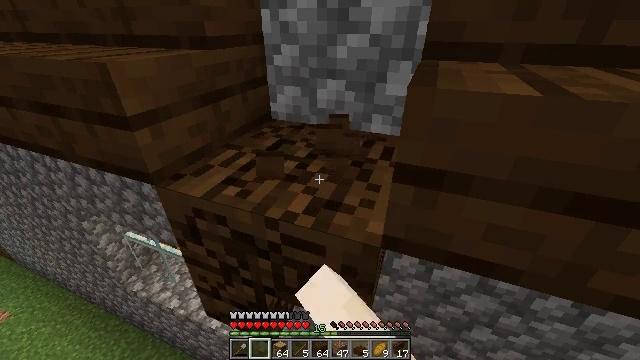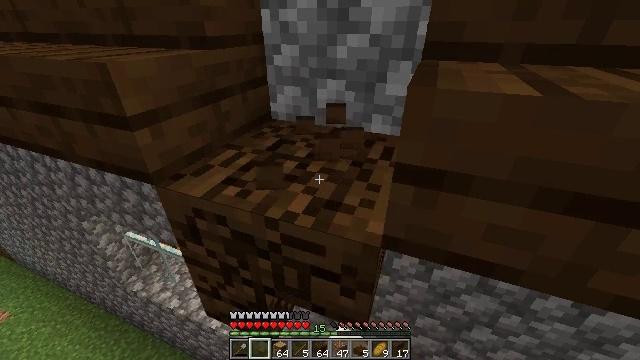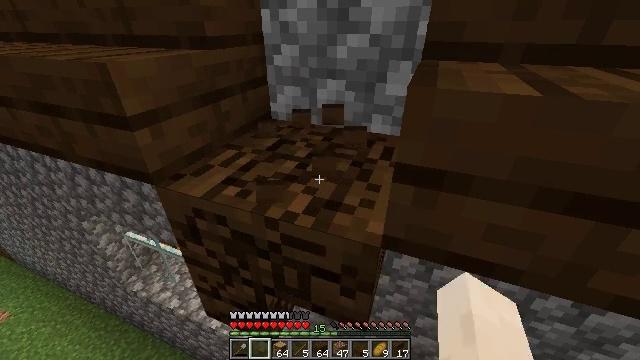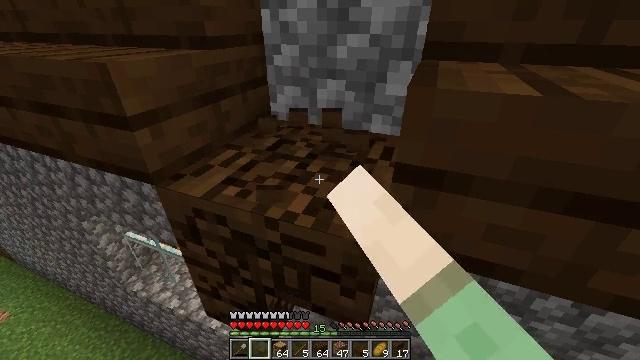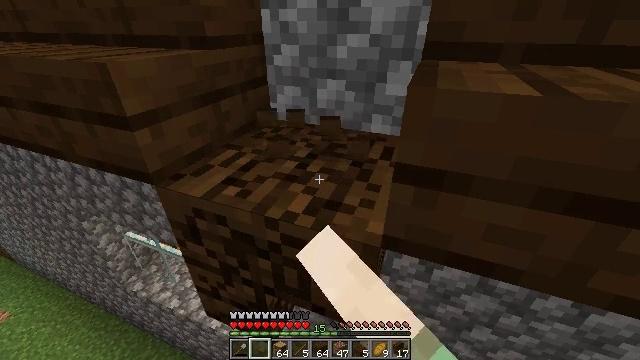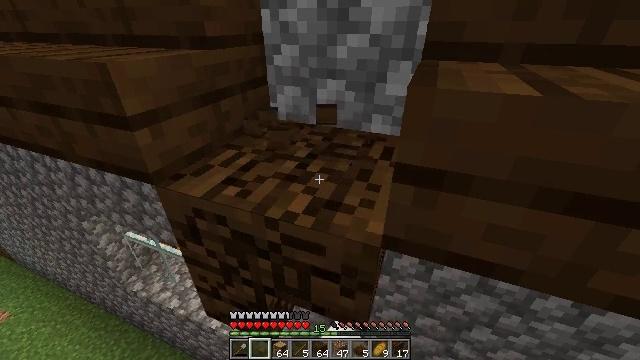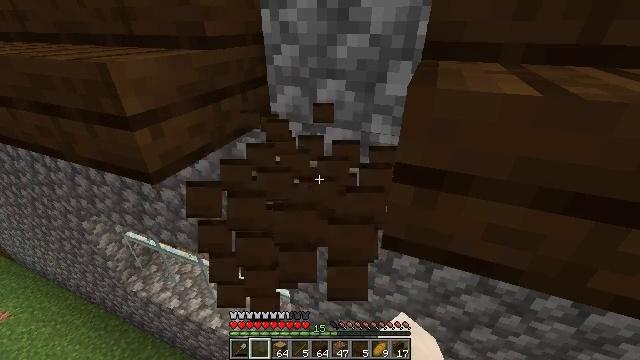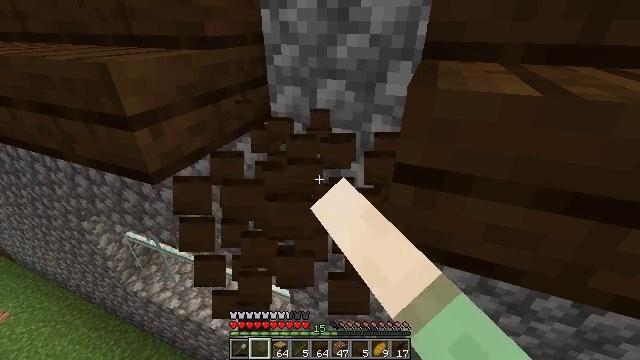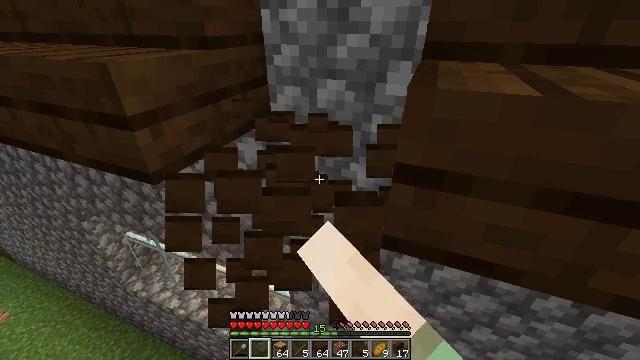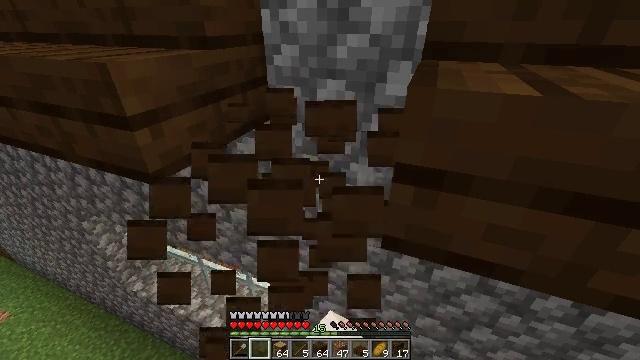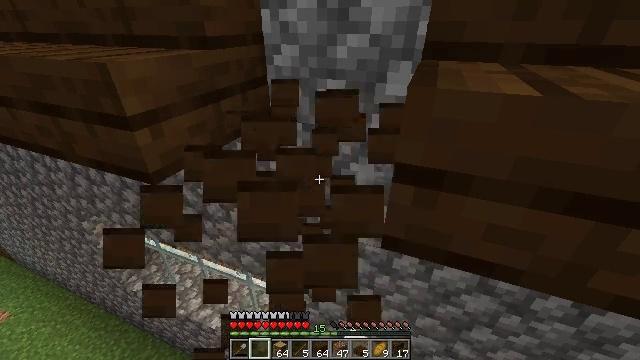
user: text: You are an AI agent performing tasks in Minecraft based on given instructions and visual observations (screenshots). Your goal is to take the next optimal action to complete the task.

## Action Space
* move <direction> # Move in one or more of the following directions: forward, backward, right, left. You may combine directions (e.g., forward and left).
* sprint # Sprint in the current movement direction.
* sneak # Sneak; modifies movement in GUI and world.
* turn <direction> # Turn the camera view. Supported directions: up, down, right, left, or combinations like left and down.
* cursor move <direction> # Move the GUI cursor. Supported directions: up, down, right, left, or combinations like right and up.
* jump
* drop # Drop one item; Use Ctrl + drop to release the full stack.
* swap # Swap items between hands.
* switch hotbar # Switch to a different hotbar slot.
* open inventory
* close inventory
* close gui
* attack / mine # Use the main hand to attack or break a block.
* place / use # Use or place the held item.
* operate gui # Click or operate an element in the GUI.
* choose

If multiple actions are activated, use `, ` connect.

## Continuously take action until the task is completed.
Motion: motion action
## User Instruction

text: Collect the dark oak stairs by mining.
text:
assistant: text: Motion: attack / mine
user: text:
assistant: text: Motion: attack / mine
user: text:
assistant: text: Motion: attack / mine
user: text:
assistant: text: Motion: attack / mine
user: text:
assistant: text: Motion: attack / mine
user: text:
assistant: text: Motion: attack / mine
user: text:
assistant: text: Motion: attack / mine
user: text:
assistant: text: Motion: attack / mine
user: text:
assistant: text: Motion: attack / mine
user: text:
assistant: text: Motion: attack / mine
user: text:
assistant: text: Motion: attack / mine